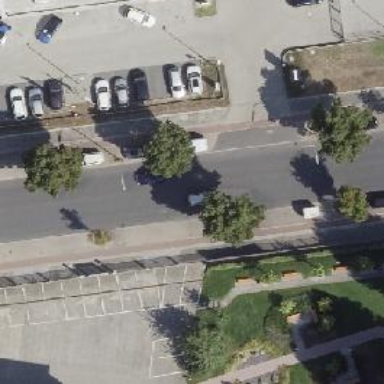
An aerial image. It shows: Broadleaved deciduous tree in parking area.